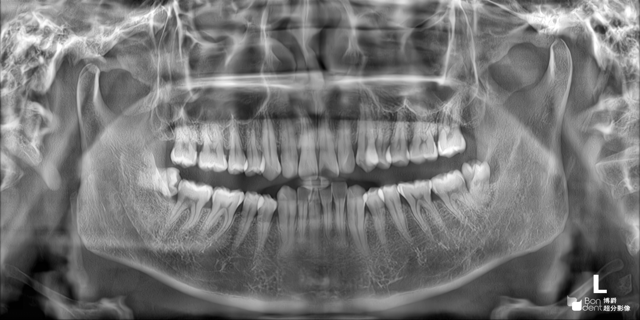
adult